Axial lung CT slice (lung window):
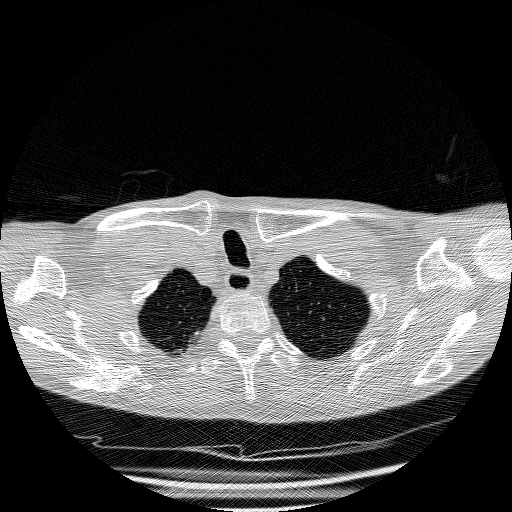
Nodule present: no